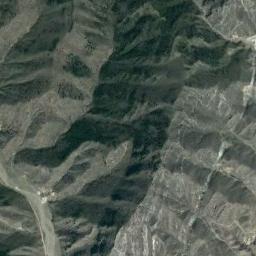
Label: mountain